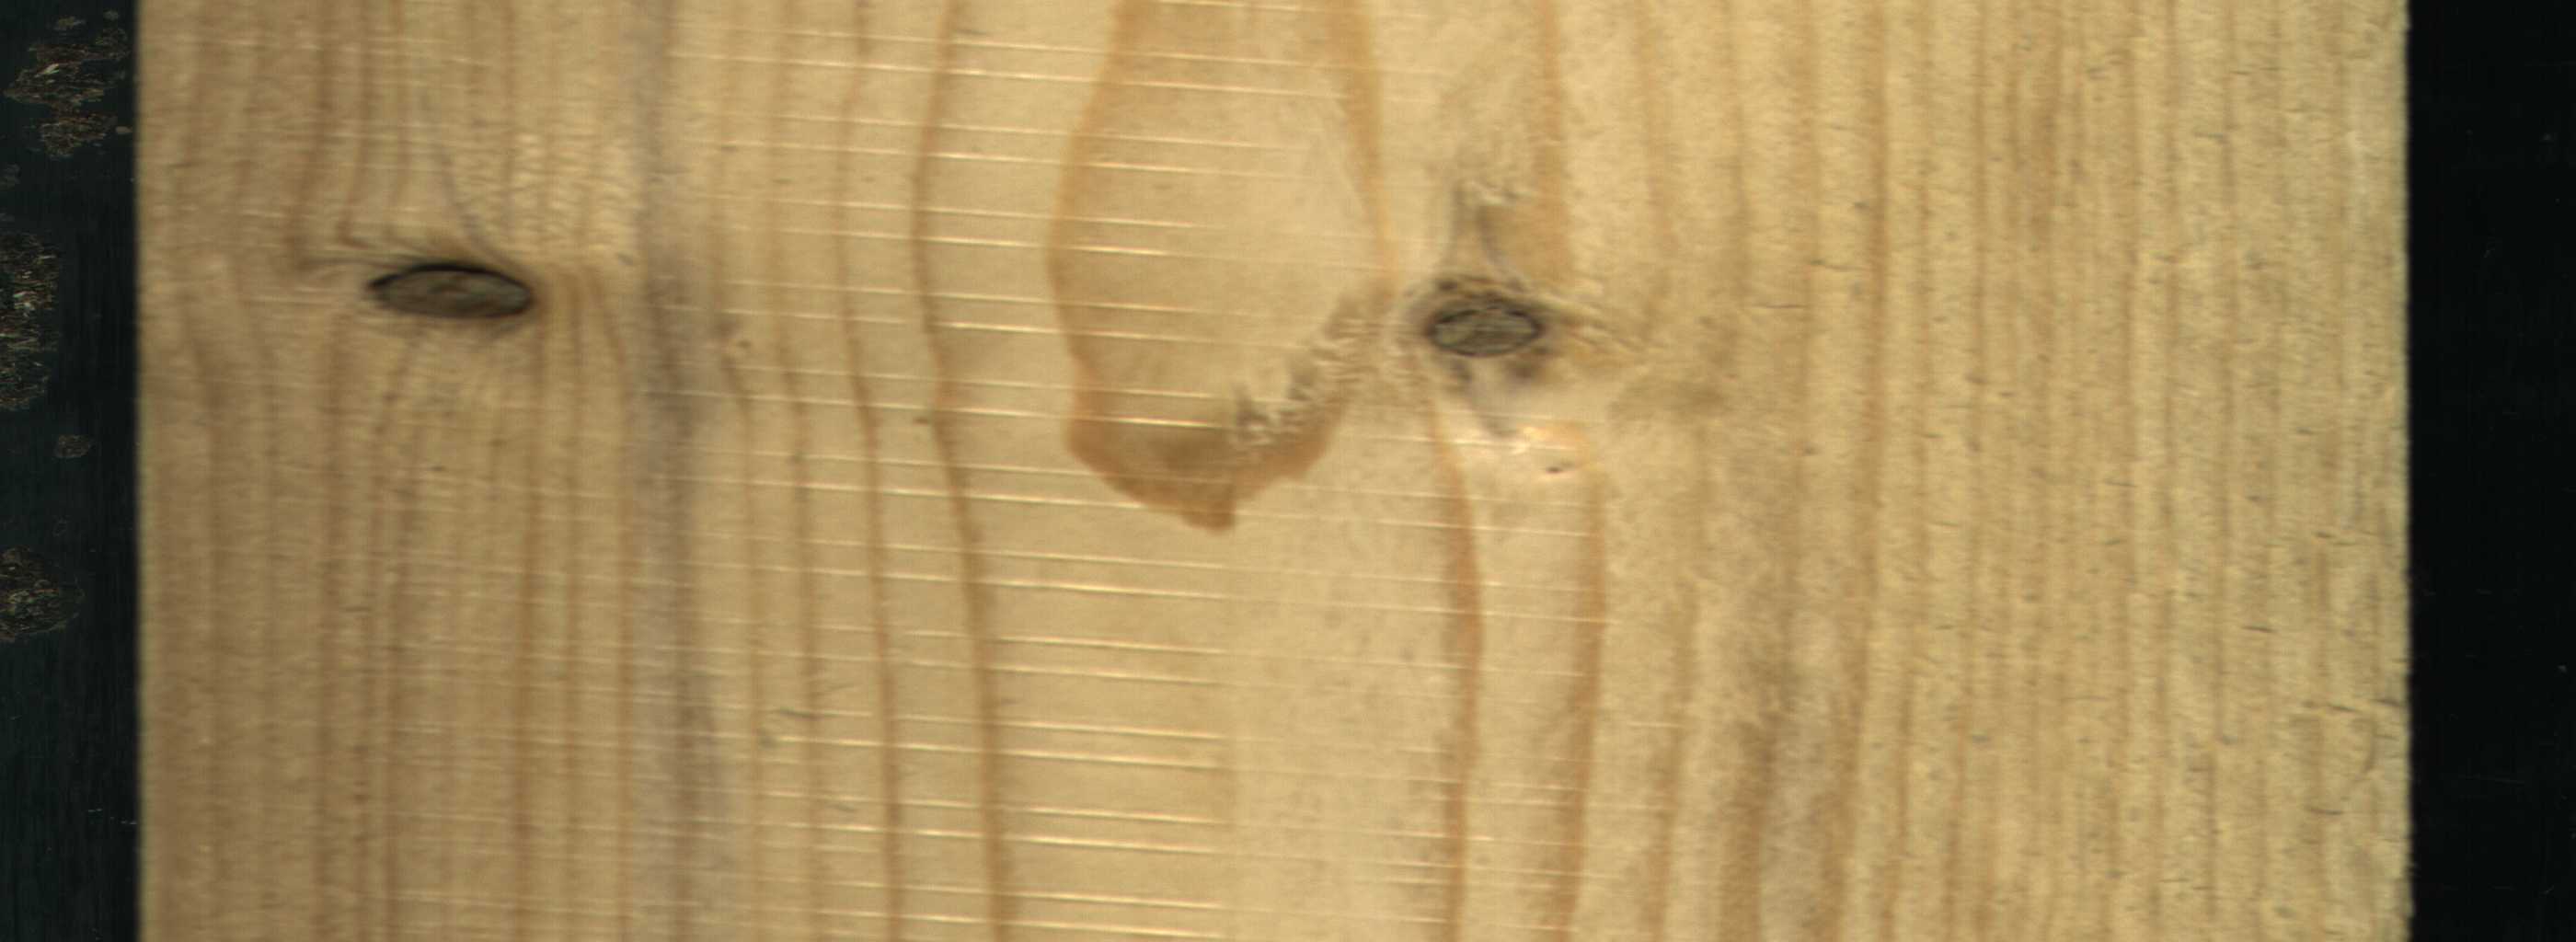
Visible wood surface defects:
Dead_Knot
Live_Knot